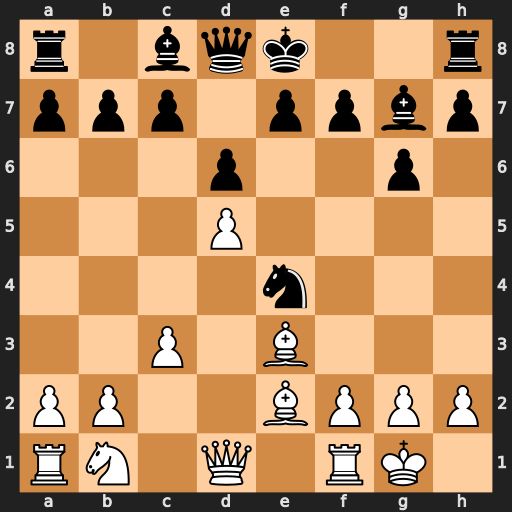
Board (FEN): r1bqk2r/ppp1ppbp/3p2p1/3P4/4n3/2P1B3/PP2BPPP/RN1Q1RK1
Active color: w
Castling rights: kq
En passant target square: -
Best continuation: Qa4+ Bd7 Qxe4